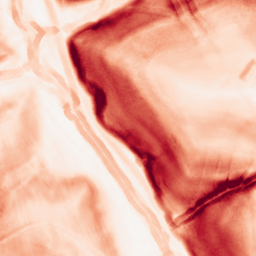
Category: morphological
Decomposition family: morphological_gradient
Decomposition parameters: size: 5
shape: diamond
Upsampling method: cubic_catmull_rom
Upsampling parameters: scale: 8
Upsampling scale: 8